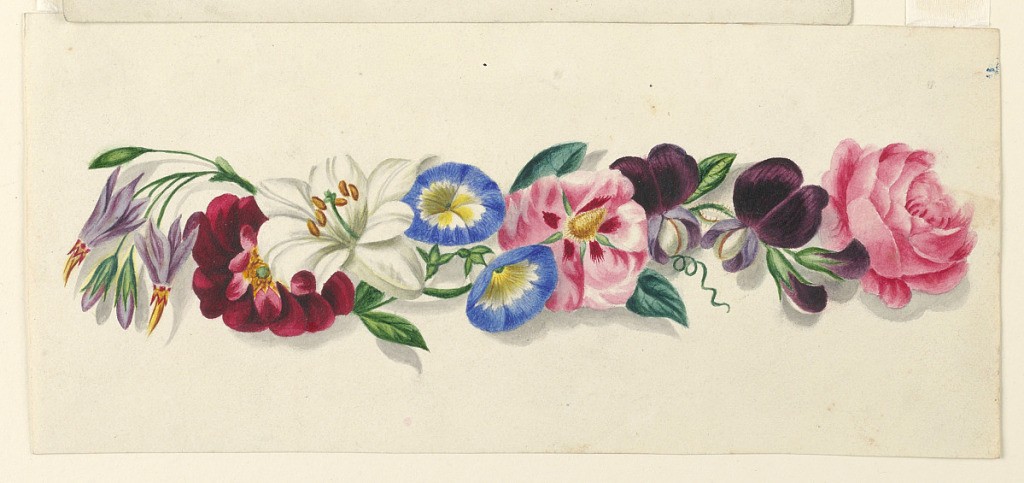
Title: Arrangement of morning glories, moss roses, lilies, and other flowers
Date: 1829
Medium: Brush and watercolor on cream paper
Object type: Drawing
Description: A horizontal arrangement of colorful flowers: morning glories, moss roses, lilies, among others.